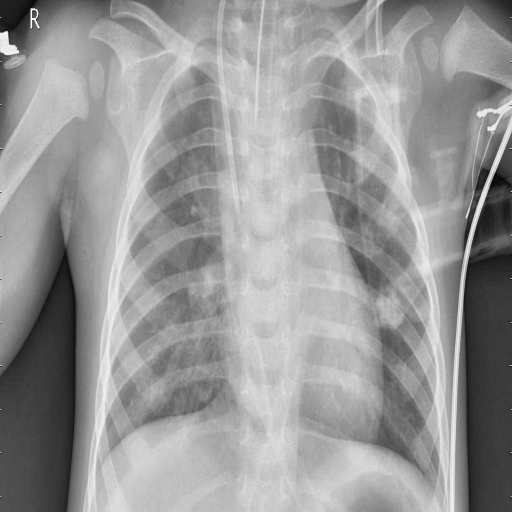
Finding: PNEUMONIA